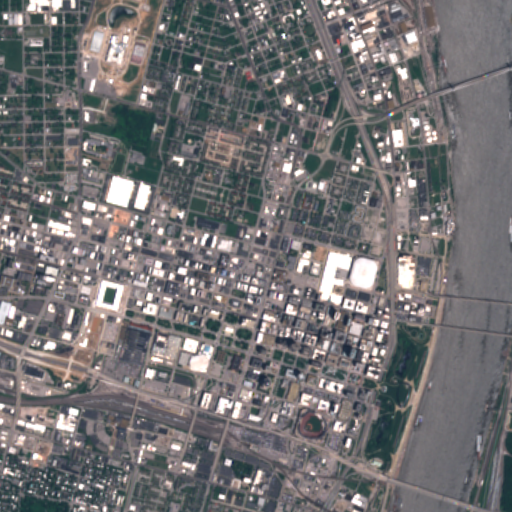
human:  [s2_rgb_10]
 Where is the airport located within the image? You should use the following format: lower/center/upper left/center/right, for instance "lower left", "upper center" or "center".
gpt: The airport is located in the lower right of the image.
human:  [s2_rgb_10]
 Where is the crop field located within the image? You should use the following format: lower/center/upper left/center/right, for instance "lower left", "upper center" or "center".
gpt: The crop field is located in the upper center of the image.
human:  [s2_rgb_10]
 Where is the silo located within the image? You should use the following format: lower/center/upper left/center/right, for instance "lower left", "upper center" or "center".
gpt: The silo is located in the upper right of the image.
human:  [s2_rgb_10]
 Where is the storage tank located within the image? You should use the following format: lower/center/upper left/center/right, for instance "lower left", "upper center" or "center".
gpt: The storage tank is located in the upper right of the image.
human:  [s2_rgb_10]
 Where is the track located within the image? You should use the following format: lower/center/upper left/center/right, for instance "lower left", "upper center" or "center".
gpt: The track is located in the upper center of the image.
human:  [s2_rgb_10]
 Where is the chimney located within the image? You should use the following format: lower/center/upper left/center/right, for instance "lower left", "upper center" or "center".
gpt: The chimney is located in the lower left of the image.
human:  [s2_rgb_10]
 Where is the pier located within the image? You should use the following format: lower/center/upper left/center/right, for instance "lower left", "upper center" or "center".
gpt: The pier is located in the right of the image.
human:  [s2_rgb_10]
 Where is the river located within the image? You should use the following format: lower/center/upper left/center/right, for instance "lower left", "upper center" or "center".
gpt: The river is located in the right of the image.
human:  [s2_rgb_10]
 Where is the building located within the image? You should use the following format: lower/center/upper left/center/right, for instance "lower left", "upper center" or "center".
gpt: The building is located in the right of the image.
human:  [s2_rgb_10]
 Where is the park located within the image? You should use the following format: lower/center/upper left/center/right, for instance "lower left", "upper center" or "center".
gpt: There is no park in the image.